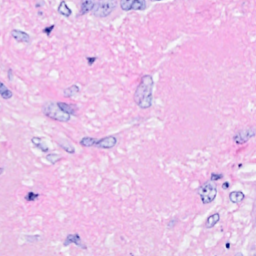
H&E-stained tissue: Breast